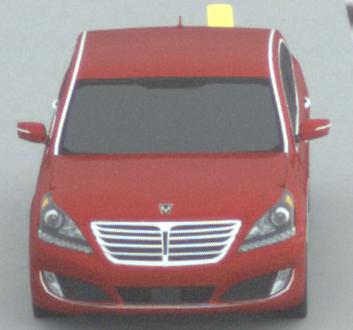
Make: Hyundai
Model: Equus
Detailed model: Gen. 2 VI
Model produced from: 2009
Model produced until: 2016
Doors: 4
Color: red
Road condition: dry road
Daytime: morning or afternoon
Contrast: low contrast